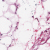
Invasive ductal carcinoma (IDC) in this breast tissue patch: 0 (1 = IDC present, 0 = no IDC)